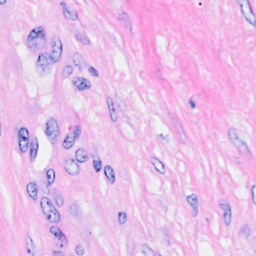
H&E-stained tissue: Breast